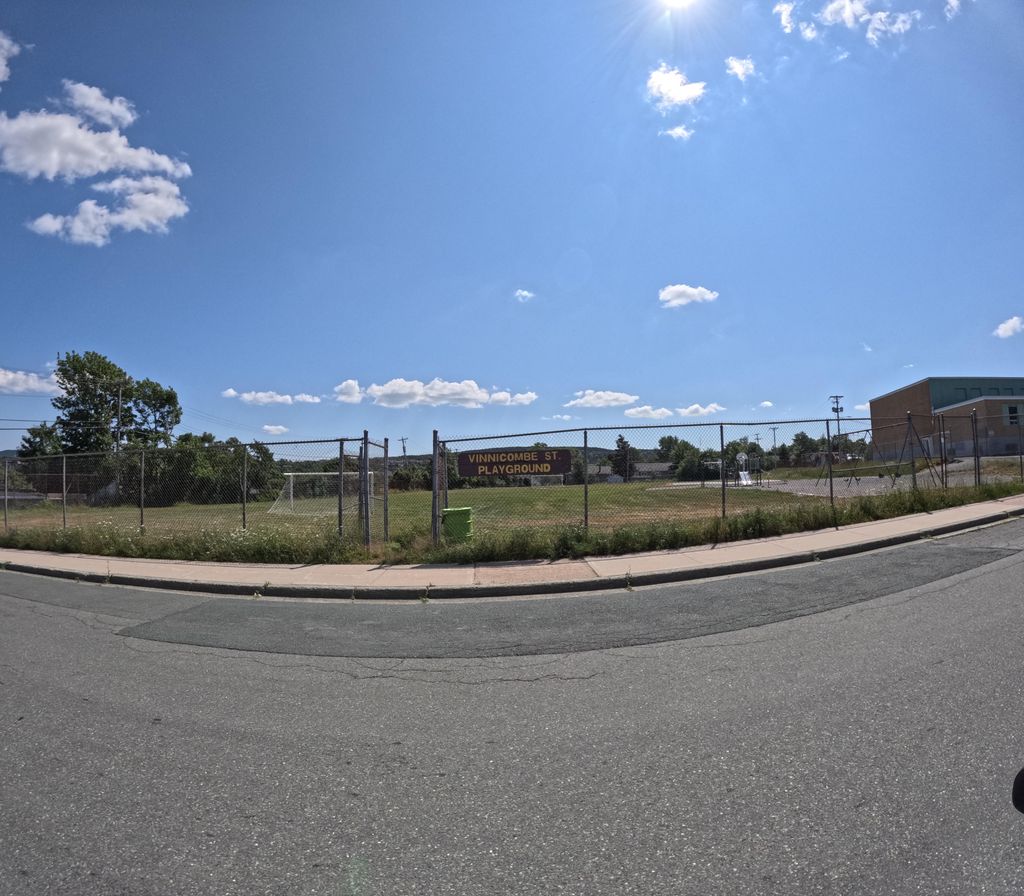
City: st_johns